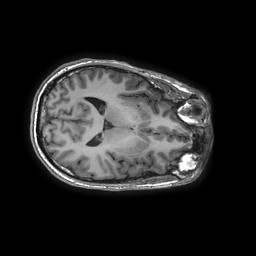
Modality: T1w
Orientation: axial
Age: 30
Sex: male
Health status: healthy
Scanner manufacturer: ge
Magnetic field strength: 3 T
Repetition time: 0.008372 s
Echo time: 0.003112 s